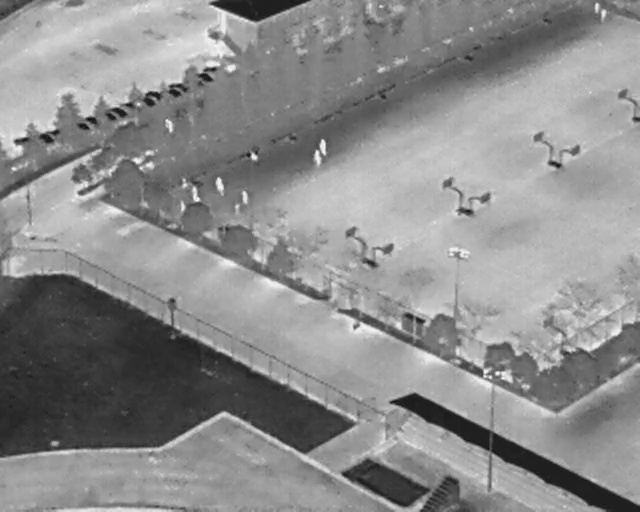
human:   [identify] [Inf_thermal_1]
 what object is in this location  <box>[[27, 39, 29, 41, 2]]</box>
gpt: <ref>1 small person at the left</ref>

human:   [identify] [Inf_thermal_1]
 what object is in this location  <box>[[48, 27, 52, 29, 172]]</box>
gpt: <ref>1 medium person at the top</ref>